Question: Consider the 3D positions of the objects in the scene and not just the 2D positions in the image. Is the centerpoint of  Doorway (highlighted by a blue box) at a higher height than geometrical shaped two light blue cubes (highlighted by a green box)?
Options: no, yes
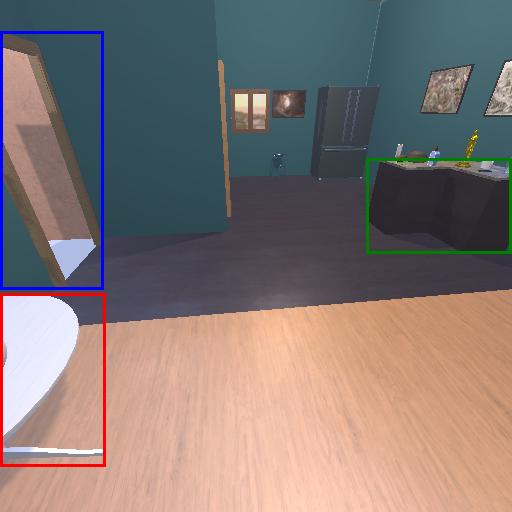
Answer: no